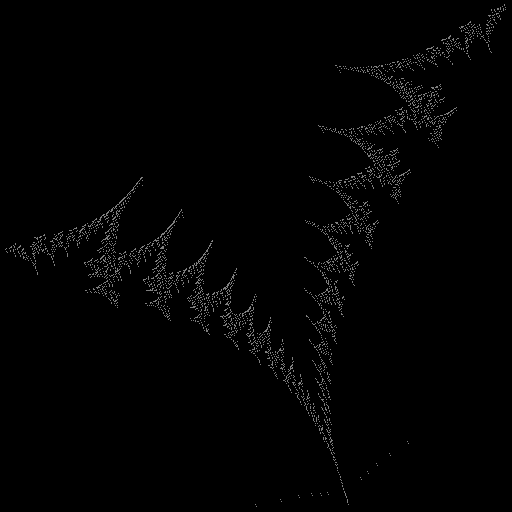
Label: zigzag